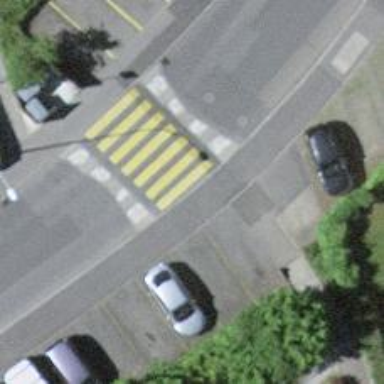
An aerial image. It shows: Kerb barrier.